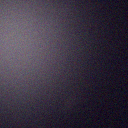
Screen state: off